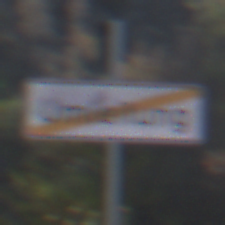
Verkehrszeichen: EndeDerUmleitungsankuendigung
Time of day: MorningAfternoon
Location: Outdoor (Nature)
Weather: Clear
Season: NotSpecified
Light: Natural